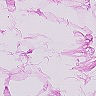
Metastatic tissue present: no